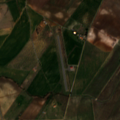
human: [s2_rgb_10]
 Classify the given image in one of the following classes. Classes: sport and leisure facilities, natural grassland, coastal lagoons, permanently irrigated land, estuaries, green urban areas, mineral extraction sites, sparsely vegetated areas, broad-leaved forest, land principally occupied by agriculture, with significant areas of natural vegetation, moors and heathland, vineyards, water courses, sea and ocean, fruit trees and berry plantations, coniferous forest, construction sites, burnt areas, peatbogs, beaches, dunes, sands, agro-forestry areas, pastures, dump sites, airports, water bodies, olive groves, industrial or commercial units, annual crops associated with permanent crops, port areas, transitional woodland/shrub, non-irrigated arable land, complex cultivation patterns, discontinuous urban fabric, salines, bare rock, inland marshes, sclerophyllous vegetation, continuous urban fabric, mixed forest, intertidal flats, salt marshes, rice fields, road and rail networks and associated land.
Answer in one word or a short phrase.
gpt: non-irrigated arable land, permanently irrigated land, fruit trees and berry plantations, olive groves